九年级 · 度量几何学
(本题10分)如图,在平行四边形$ABCD$中,$E$为$AB$边上的中点,连结$DE$并延长,交$CB$的延长线于点$F$.(1)求证:$AD=BF$;(2)若平行四边形$ABCD$的面积为32,试求四边形$EBCD$的面积.
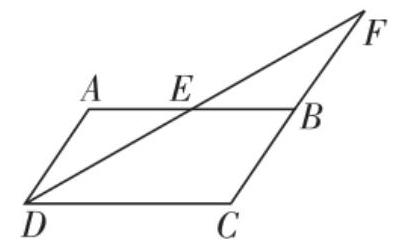
答案: 解：(1)证明：$because$点$E$是$AB$中点,$thereforeAE=BE$,又$because$四边形$ABCD$是平行四边形,$thereforeAD//BC$,又$because$点$F$在$CB,DE$延长线上,$thereforeAD//BF$,$thereforeangleADE=angleBFE$,在$triangleAED$与$triangleBEF$中,$left{begin{array}{l}angleADE=angleBFE,angleAED=angleBEF,AE=BE,end{array}right.$$thereforetriangleAEDcongtriangleBEF(AAS)$,$thereforeAD=BF$(2)$becauseEB//CD$,$thereforetriangleEFBsimtriangleFDC$,$becausetriangleAEDcongtriangleBEF$,$thereforeED=EF,quadS_{triangleAED}=S_{triangleBEF}$,$becausefrac{EF}{DF}=frac{1}{2}$,$thereforefrac{S_{triangleBEF}}{S_{triangleDCF}}=frac{1}{4}$,$therefore$设$S_{triangleBFE}$为$x$,则$S_{text{四边形}EBCD}$为$3x$,由$4x=32$,得$x=8$,$thereforeS_{text{四边形}EBCD}=3times8=24$.